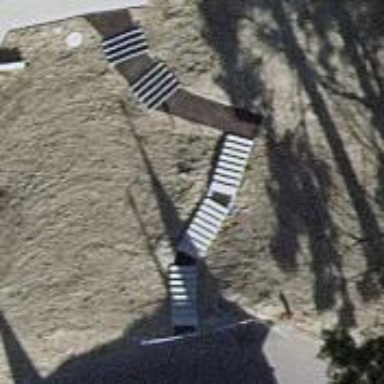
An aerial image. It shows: Road with steps.